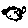
Label: bird